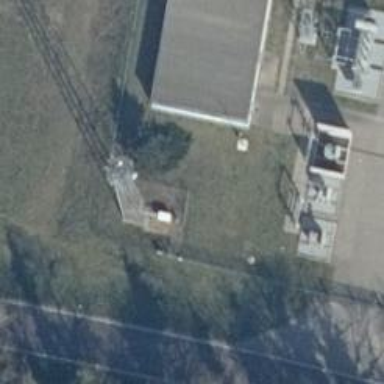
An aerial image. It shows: Man-made mast used for communication purposes.